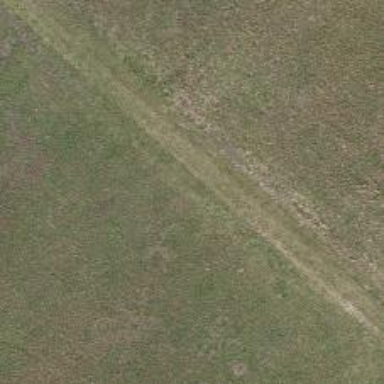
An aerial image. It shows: Path.